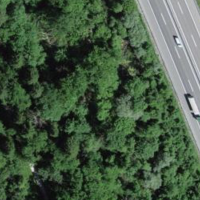
EUNIS habitat code: 57
Species observed at this site:
Circaea lutetiana